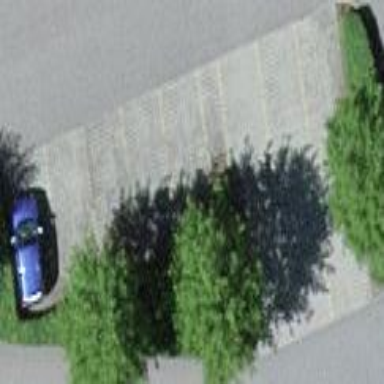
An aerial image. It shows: Parking area with surface.